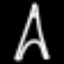
Label: The Eiffel Tower